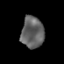
Tissue: prostate
Cell type: T cells
Senescence score: 0.2968
Nuclear area (px): 701
Mean DAPI intensity: 98.181